Platform: macOS
Application: Chrome
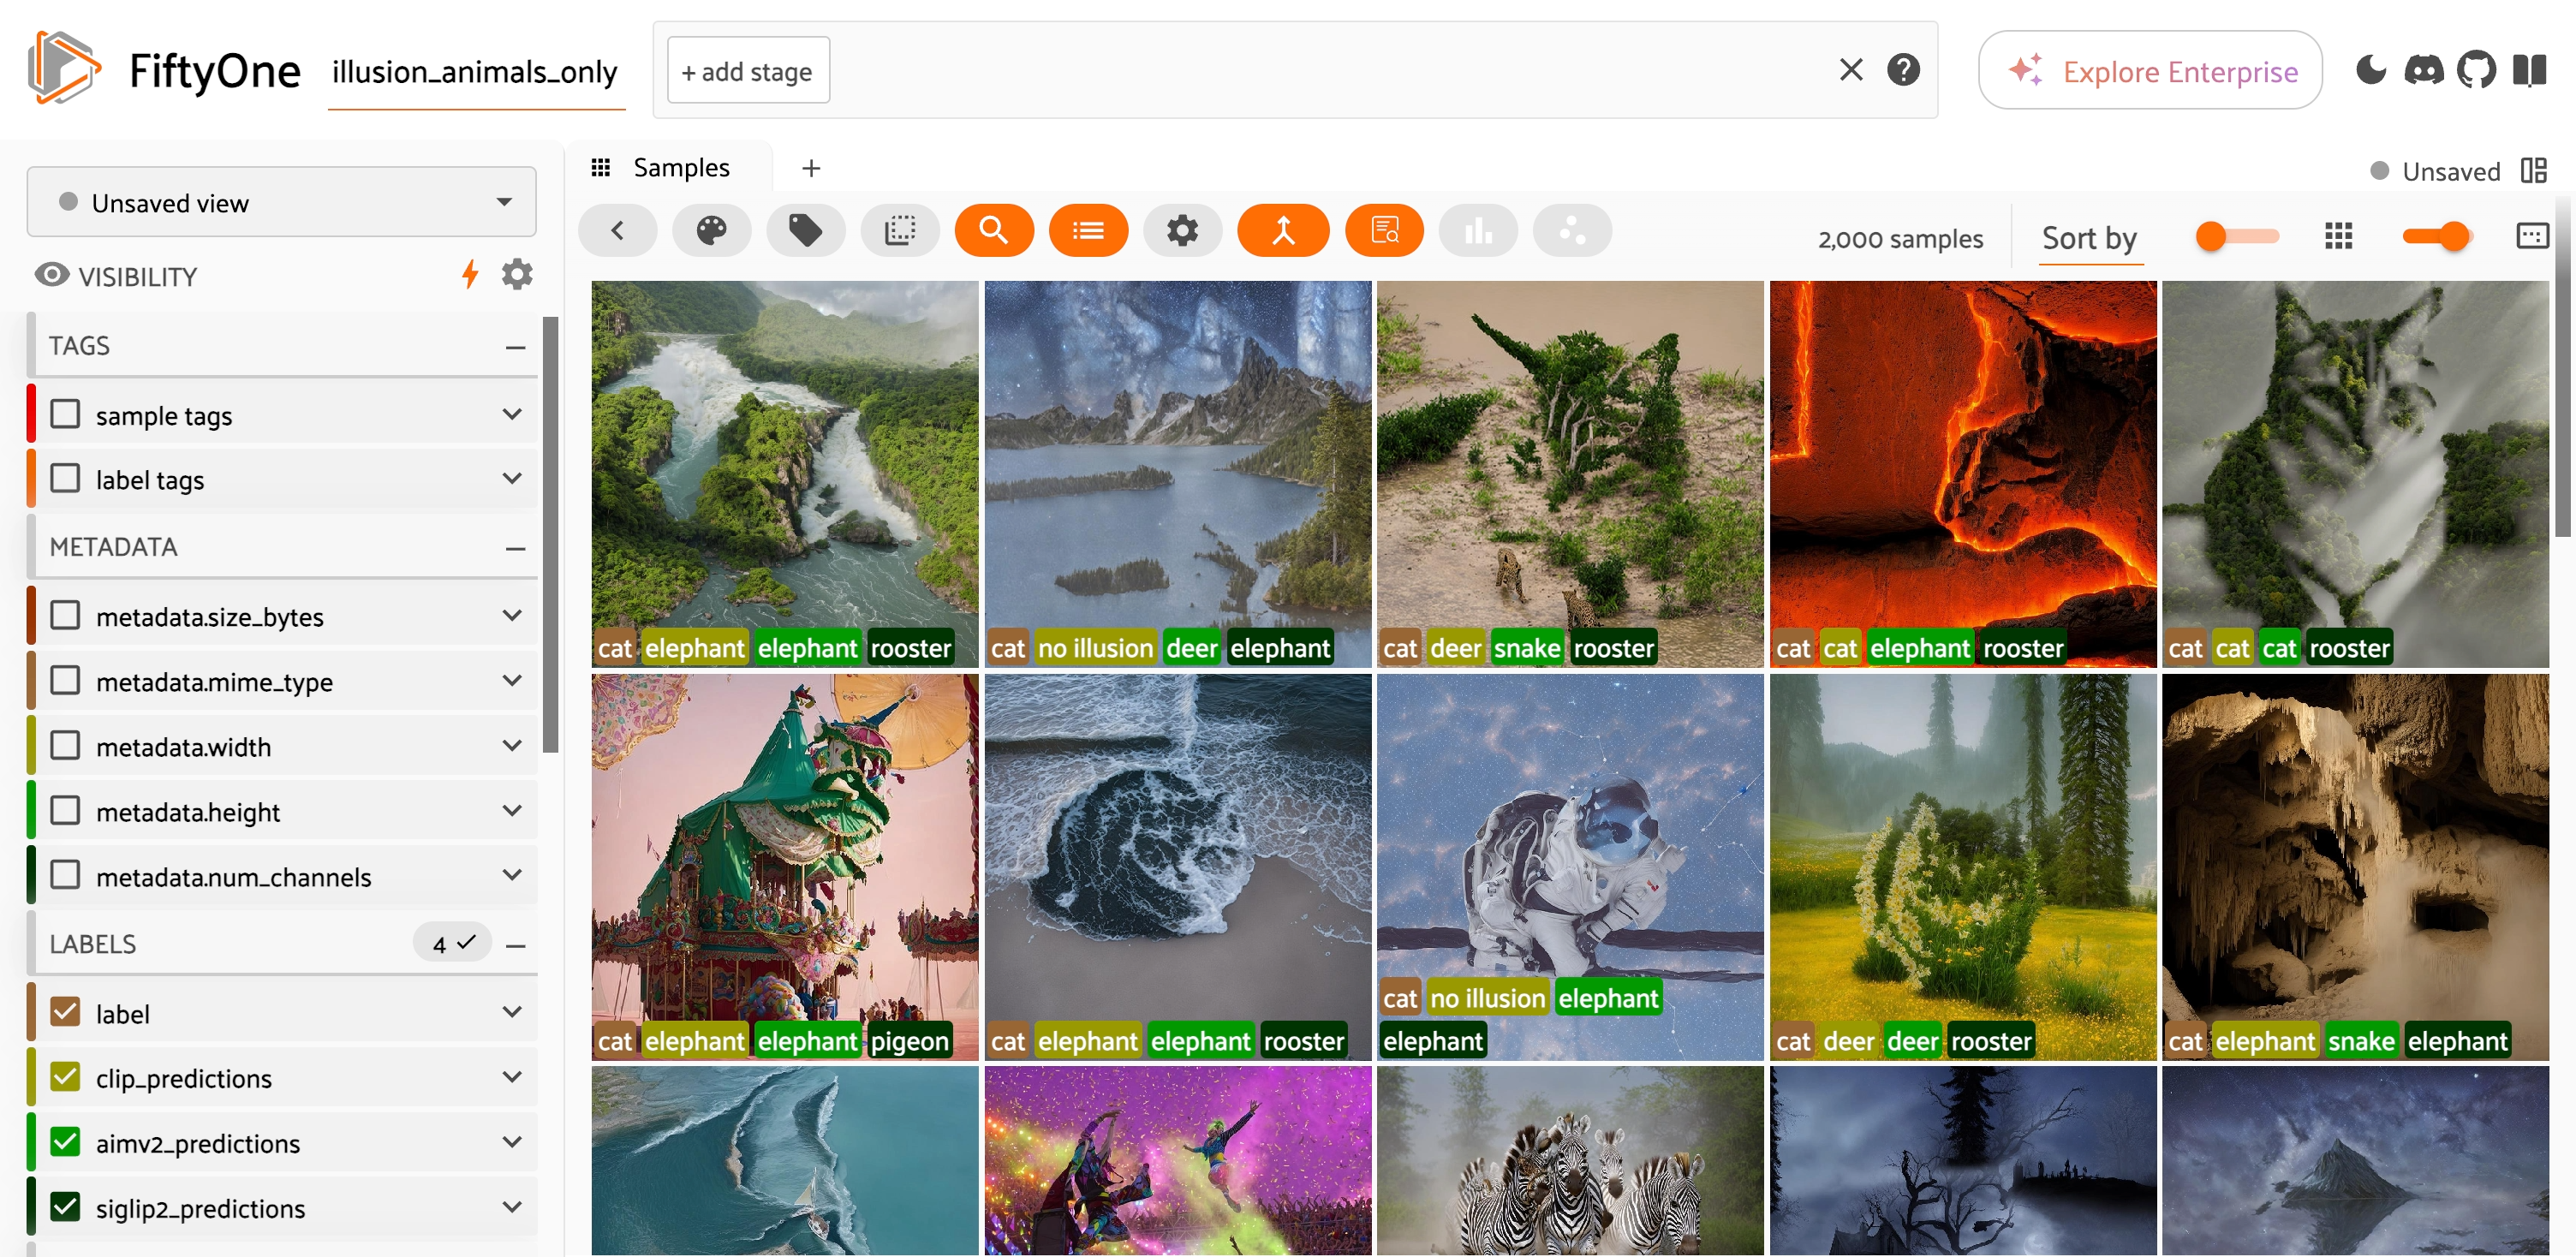
task_description: Open the Sort by menu
action_type: click
element_info: Menu Item
steps_since_start: 1